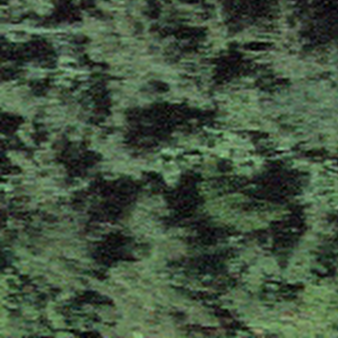
Label: other